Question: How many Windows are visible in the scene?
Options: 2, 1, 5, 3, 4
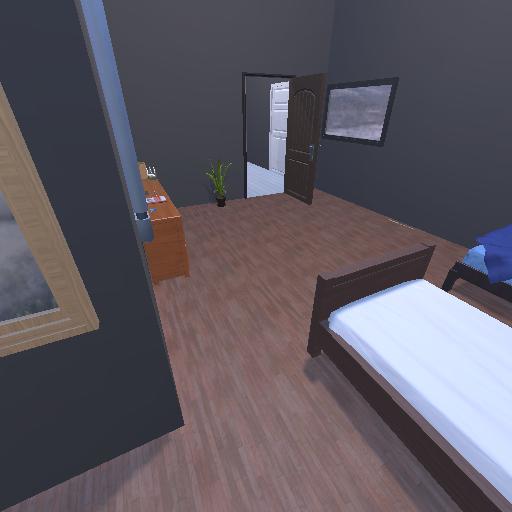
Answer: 2